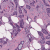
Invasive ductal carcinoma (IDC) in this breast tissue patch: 1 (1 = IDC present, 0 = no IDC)